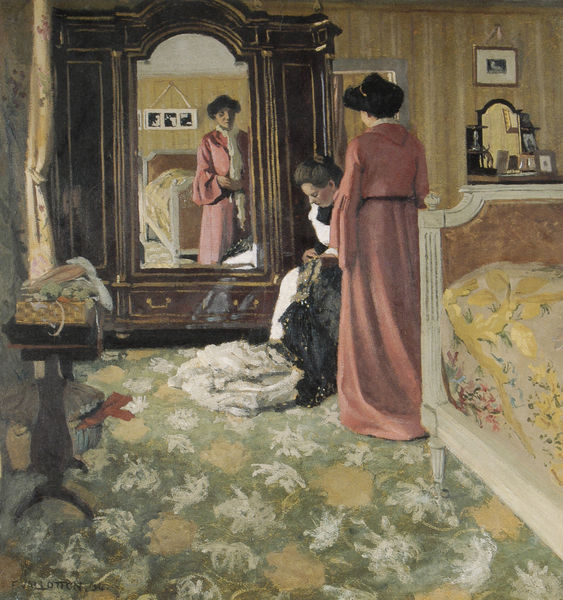
Titel: Interieur: Schlafzimmer mit zwei Frauengestalten
Künstler: Félix Vallotton
Standort: St. Petersburg
Institution: Staatliche Eremitage
Schlagwörter: blau, gemälde, weiß, frauen, gelb, grün, mädchen, wäsche, blume, blumen, braun, bunt, fenster, frau, frisur, holz, kleid, kleider, licht, pastell, raum, schwarz, szene, tisch, tür, zimmer, blüten, dame, rose, rot, schal, tuch, muster, symbolismus, teppich, alt, wand, diener, dienerin, kleidung, lang, rahmen, bild, innenraum, spiegel, vorhang, öl, spiegelung, boden, gewand, interieur, mantel, stoff, decke, mutter, rosa, genre, schürze, japan, magd, vallotton, bilder, bilderrahmen, kommode, schrank, schuhe, spiegelbild, felix vallotton, curtain, curtains, cushion, kissen, oil, red, white, window, women, black, bun, carpet, dress, gardine, gold, green, hair, interior, lady, munch, old, painting, portrait, robe, room, sitting, symbolism, table, tapete, wall, woman, yellow, flicken, nähen, felix, streifen, all, altrosa, anprobe, armoir, armoire, bed, bedienstete, bedroom, beistelltischchen, bett, bettdecke, bettüberwurf, blanket, blütenmuster, cupboard, decorative, dienstmädchen, dressing, duneklbraun, flou, flowers, frisierkommod, frisierkommode, gown, hausdame, hausmantel, hochgesteckt, japanese, japonaise, japonismus, knit, korb, lciht, looking, madam, maid, mending, mirror, mirrors, morgenmantel, näherin, nähtischchen, oil painting, old woman, orientalist, pastellfarben, pattern, patterns, pflanzenmuster, picture, pictures, pink, plüsch, print, reflection, relfection, rug, schlafzimmer, schneiderin, schublade, servant, sewing, sheet, sheets, sleeping room, spiegeln, spiegelschrank, spitzenkleid, tapestry, teppichboden, teppichmuster, tischchen, two, türrahmen, wardrobe, washing, zimmermädchen, zofe, brown, floor, wallpaper, ankleiden, morgentoilette, asien, hausfrau, flower, fruit, mittelalter, house, sun, reflex, nähkorb, impressionism, french, couple, ice, photo, scene, peach, basket, renaissance, matisse, nineteenth century, signature, box, cloth, floral, home, dresser, brush, ankleide, stripes, space, kimono, zimer, work, japonisme, ich, mama, rich, clothing, hanging, asiatin, standing, lord, cabinet, haar, photograph, nobility, speigel, embroidery, fruits, wealthy, nurse, indoor, furniture, alein, morning, closet, baskets, knitting, double, chamber, two women, spieger, interiot, genre scene, domestic, matress, picture frame, woen, yelow, orientalizing, striped, drawer, stitch, domesticity, sew, oh, obst, dressor, sandelen, grun, repin, bettlaken, nachtisch, bred, bet, mirrir, tab;e, wardrope, wordrope, glace, obstkorb, everyday life, seamstress, hap[y, yda, fren, locker, chambermaid, bedspread, rmamo